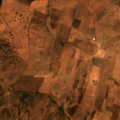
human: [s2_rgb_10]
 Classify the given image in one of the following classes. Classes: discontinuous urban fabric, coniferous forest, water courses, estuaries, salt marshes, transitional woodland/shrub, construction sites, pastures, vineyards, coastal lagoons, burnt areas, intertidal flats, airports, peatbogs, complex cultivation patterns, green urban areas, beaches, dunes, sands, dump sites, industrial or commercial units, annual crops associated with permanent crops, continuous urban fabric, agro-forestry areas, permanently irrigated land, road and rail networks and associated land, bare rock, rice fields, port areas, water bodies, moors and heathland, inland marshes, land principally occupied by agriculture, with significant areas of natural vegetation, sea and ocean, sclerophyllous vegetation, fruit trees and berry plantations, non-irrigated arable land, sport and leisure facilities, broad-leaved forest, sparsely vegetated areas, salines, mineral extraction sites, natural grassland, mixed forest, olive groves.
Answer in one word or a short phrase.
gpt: olive groves, pastures, complex cultivation patterns, land principally occupied by agriculture, with significant areas of natural vegetation, agro-forestry areas, broad-leaved forest, transitional woodland/shrub